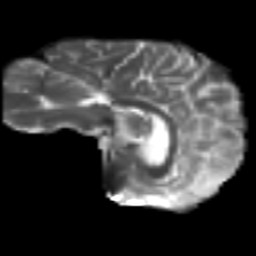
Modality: T2w
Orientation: sagittal
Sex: male
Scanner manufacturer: ge
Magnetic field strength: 3 T
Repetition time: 7 s
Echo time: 0.0808 s